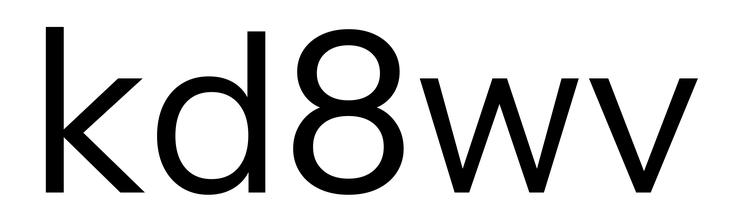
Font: InstrumentSans_Regular